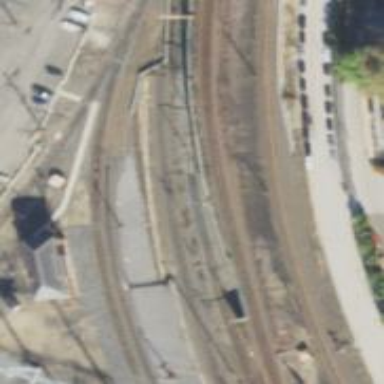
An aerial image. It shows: Railway track with contact lines for electrification.